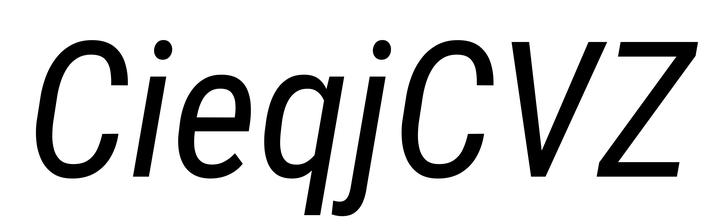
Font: Roboto-Italic_Condensed_Italic